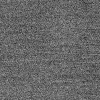
Atmospheric dust classification: dusty